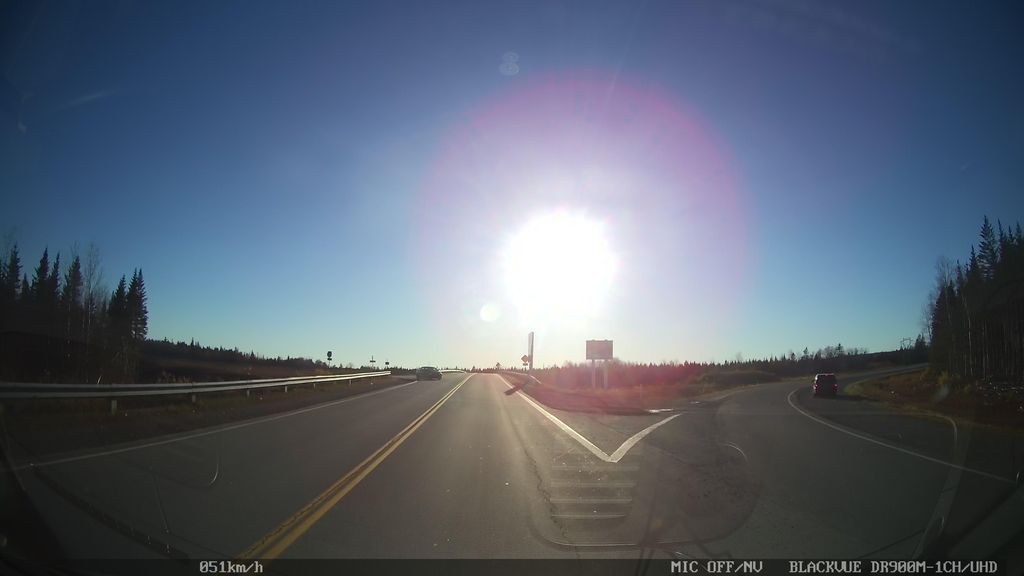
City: halifax